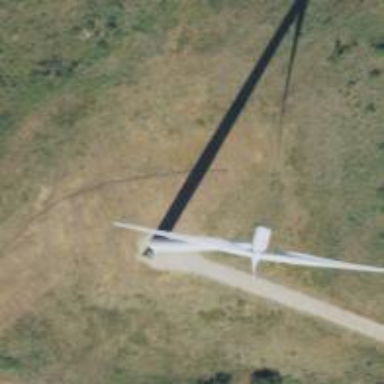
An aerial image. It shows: Wind generator with horizontal axis. The generator is wind turbine.